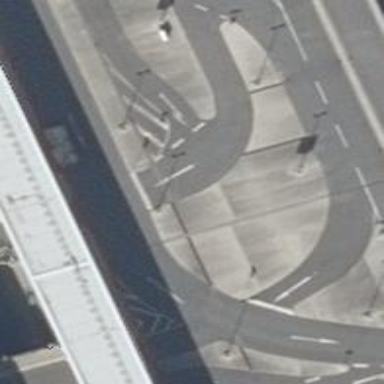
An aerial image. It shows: Parking aisle road on asphalt bridge.